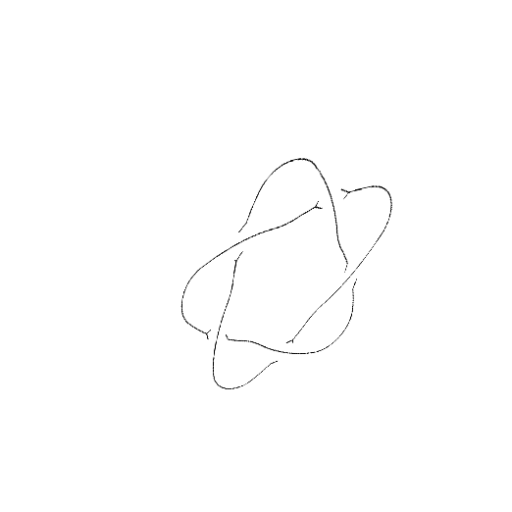
Crossing number: 5